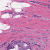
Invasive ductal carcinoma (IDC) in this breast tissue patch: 0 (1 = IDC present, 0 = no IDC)